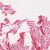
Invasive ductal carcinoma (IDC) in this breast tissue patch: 0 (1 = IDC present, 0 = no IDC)